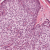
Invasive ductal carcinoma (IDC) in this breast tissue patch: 0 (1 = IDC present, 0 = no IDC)